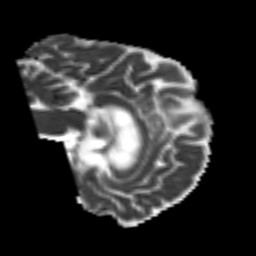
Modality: MD
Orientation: sagittal
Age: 71
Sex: male
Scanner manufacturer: siemens
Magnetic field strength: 3 T
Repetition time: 4.987 s
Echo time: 0.0792 s